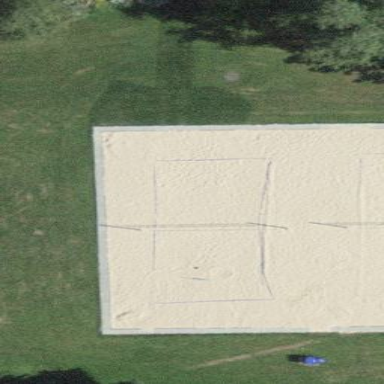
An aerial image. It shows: Sandy pitch designated for beach volleyball.